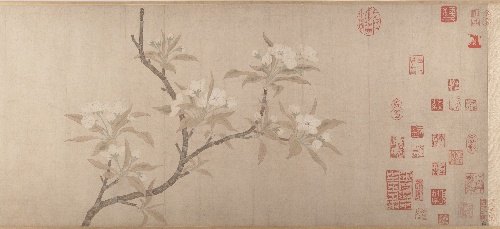
Title: 元     佚名  倣錢選     梨花圖    卷|Pear Blossoms
Artist: Unidentified|Qian Xuan
Artist bio: |Chinese, 1239–1301
Date: ca. 1280
Object type: Handscroll
Classification: Paintings
Medium: Handscroll; ink and color on paper
Culture: China
Period: Yuan dynasty (1271–1368)
Dimensions: Image: 12 5/16 x 37 7/8 in. (31.3 x 96.2 cm)
Overall with mounting: 12 5/8 x 34 ft. 9 1/8 in. (32.1 x 1059.5 cm)
Department: Asian Art
Credit line: Purchase, The Dillon Fund Gift, 1977
Accession year: 1977
Repository: Metropolitan Museum of Art, New York, NY
Tags: Flowers